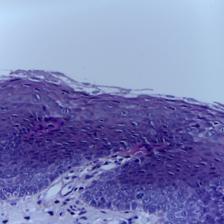
Diagnosis: Normal